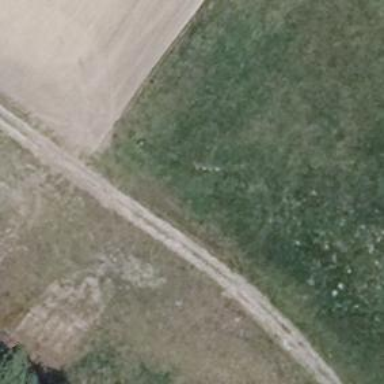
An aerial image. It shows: Track with grade 4 track type.